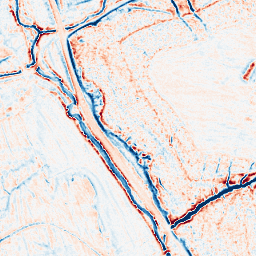
Category: edge_preserving
Decomposition family: anisotropic_diffusion
Decomposition parameters: iterations: 10
kappa: 50
gamma: 0.2
Upsampling method: bilinear
Upsampling parameters: scale: 8
Upsampling scale: 8